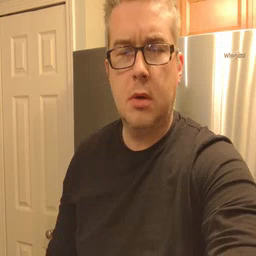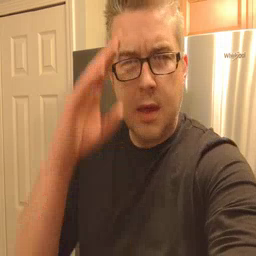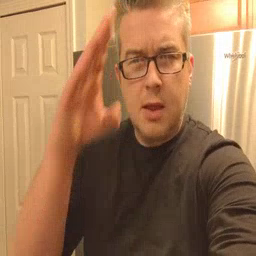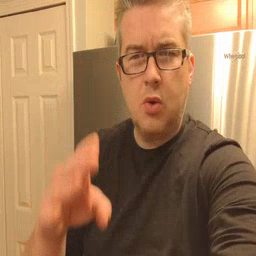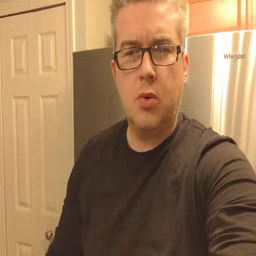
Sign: hello